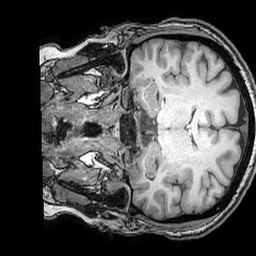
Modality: T1w
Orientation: coronal
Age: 44
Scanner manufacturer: philips
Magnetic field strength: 3 T
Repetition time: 0.007 s
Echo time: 0.003501 s